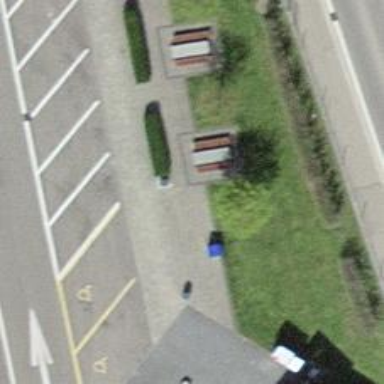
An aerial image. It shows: Picnic table located in leisure land area.